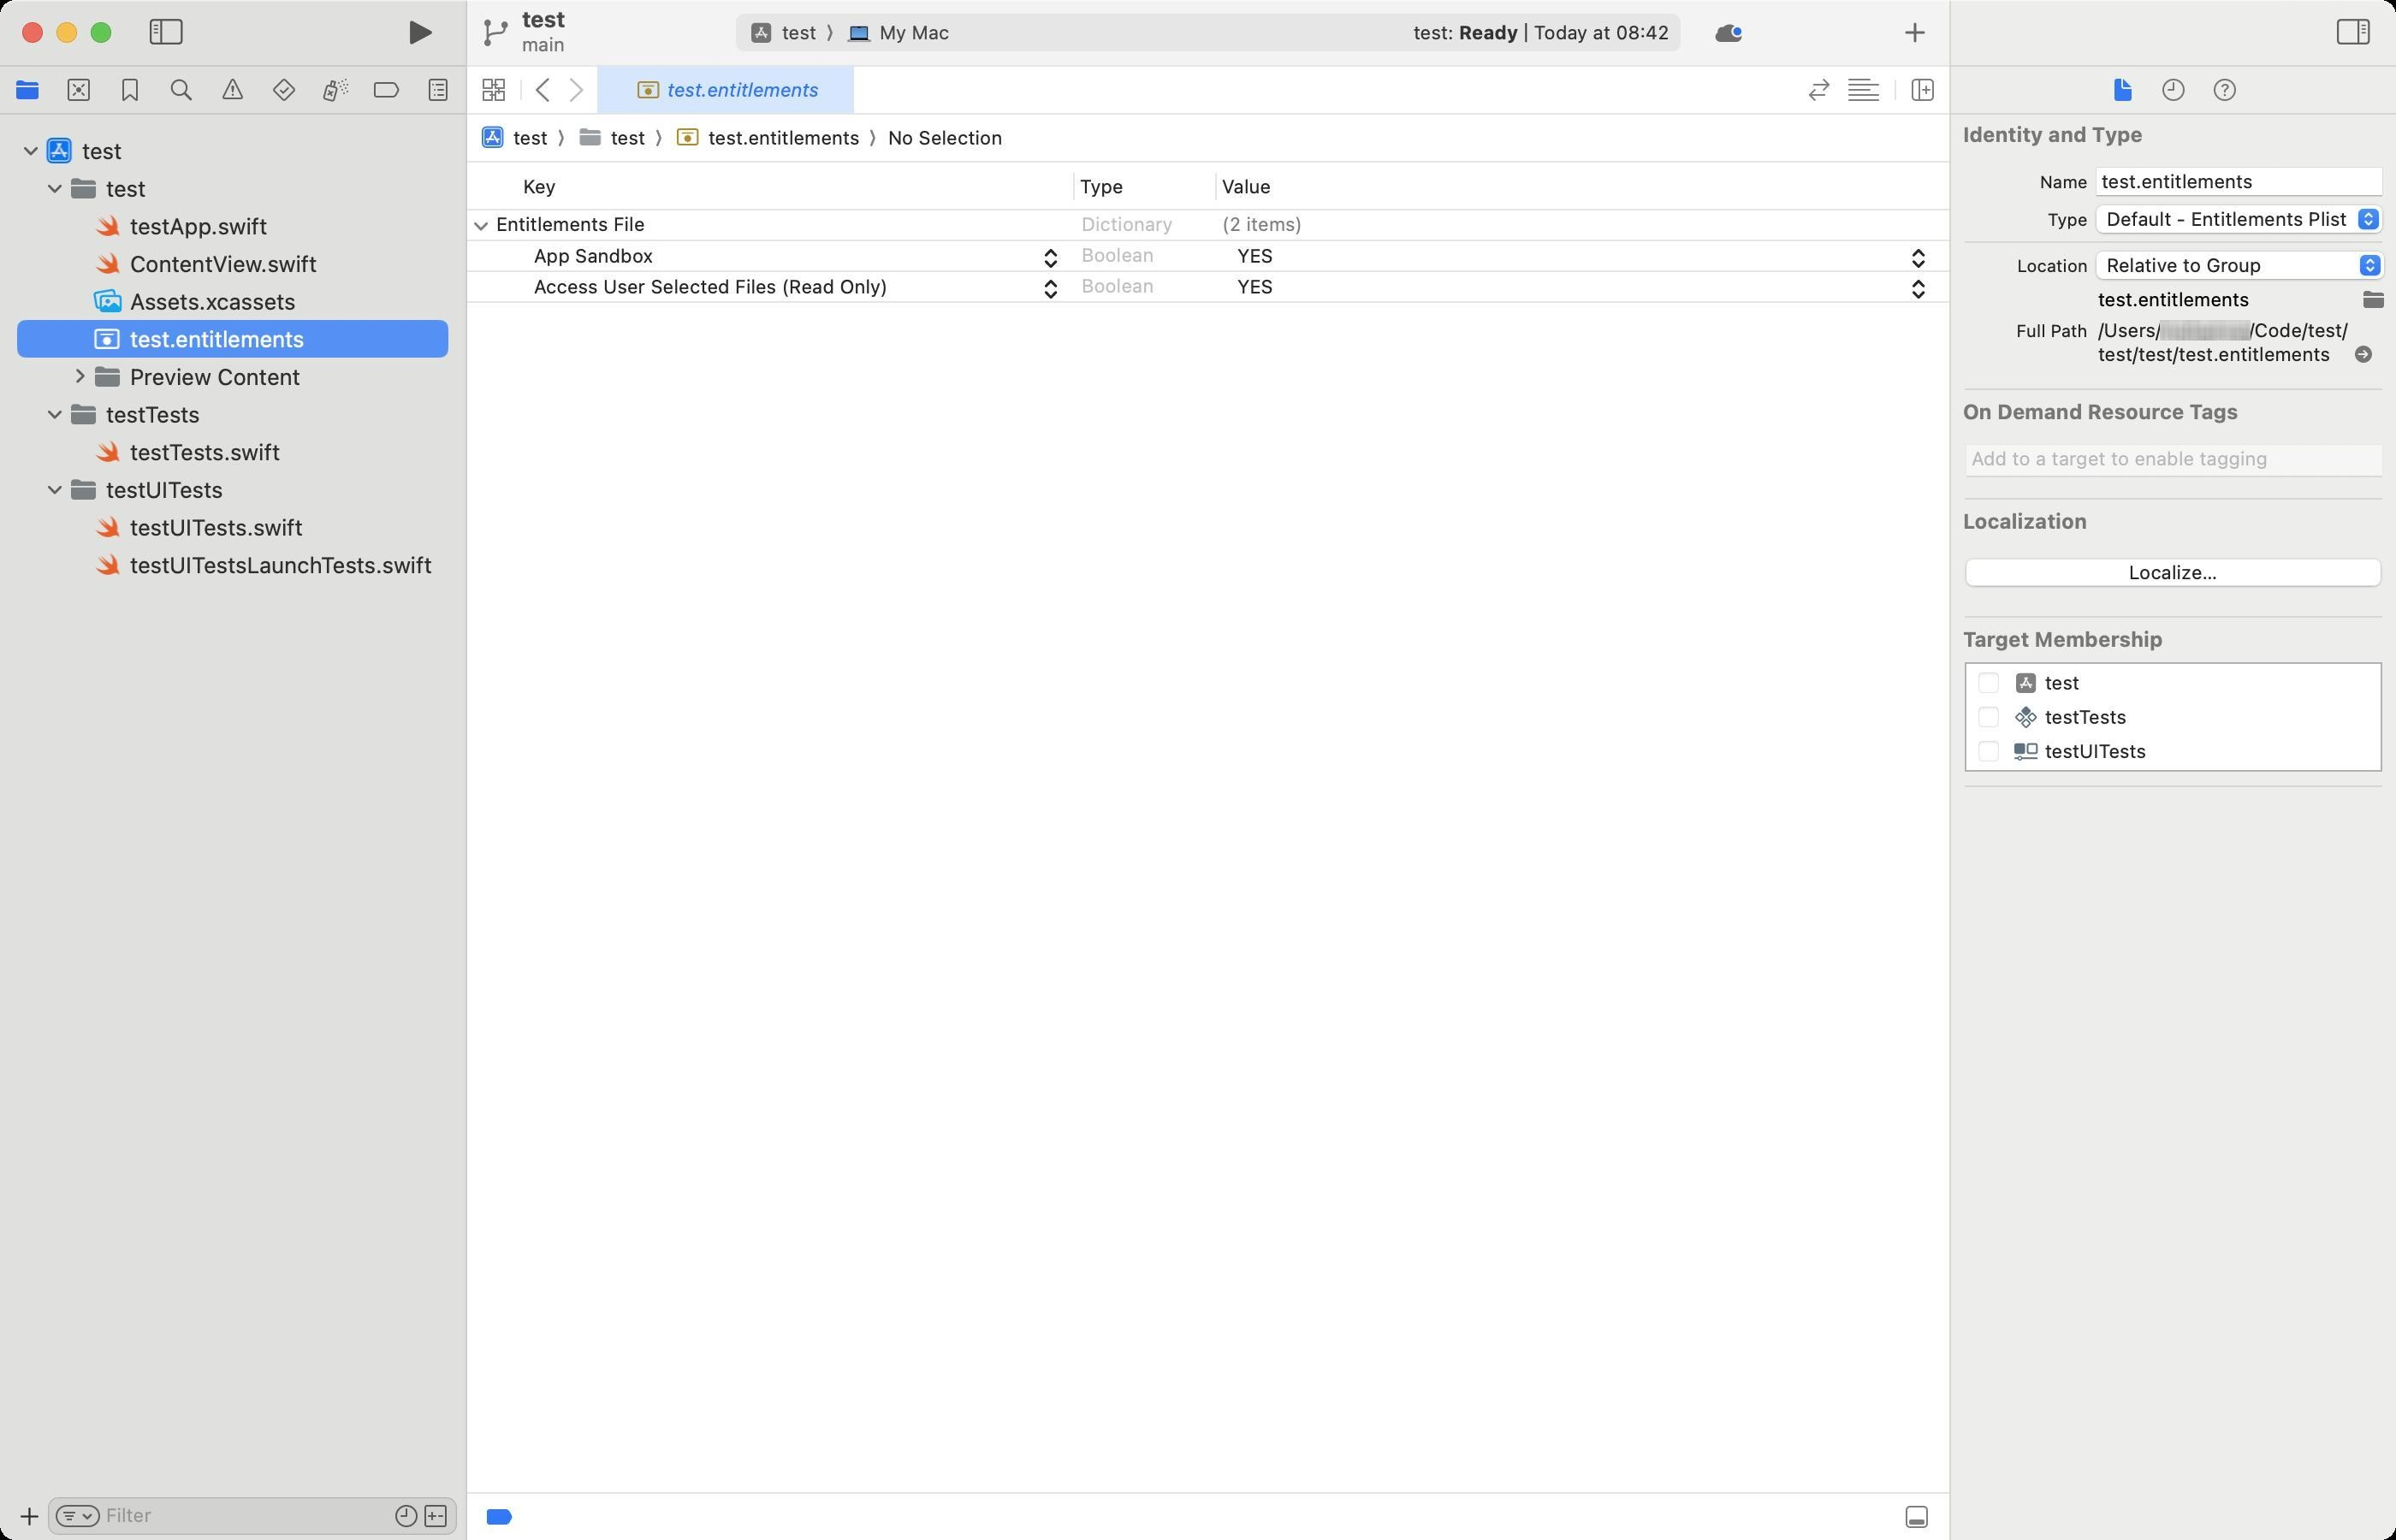
Accessibility tree:
{"name": "test_—_test.entitlements", "role": "AXWindow", "description": null, "role_description": "standard window", "value": null, "position": "164.00;127.00", "size": "1400;900", "children": [{"name": "test.xcodeproj", "role": "AXSplitGroup", "description": "/Users/[username]/Code/test/test/test.xcodeproj", "role_description": "split group", "value": null, "position": "0.00;0.00", "size": "1400;900", "children": [{"name": null, "role": "AXGroup", "description": "navigator", "role_description": "group", "value": null, "position": "0.00;0.00", "size": "272;900", "children": [{"name": "", "role": "AXRadioButton", "description": "Project", "role_description": "radio button", "value": 1, "position": "1.00;39.00", "size": "30;27", "children": []}, {"name": "", "role": "AXRadioButton", "description": "Source Control", "role_description": "radio button", "value": 0, "position": "31.00;39.00", "size": "30;27", "children": []}, {"name": "", "role": "AXRadioButton", "description": "Bookmarks", "role_description": "radio button", "value": 0, "position": "61.00;39.00", "size": "30;27", "children": []}, {"name": "", "role": "AXRadioButton", "description": "Find", "role_description": "radio button", "value": 0, "position": "91.00;39.00", "size": "30;27", "children": []}, {"name": "", "role": "AXRadioButton", "description": "Issues", "role_description": "radio button", "value": 0, "position": "121.00;39.00", "size": "30;27", "children": []}, {"name": "", "role": "AXRadioButton", "description": "Tests", "role_description": "radio button", "value": 0, "position": "151.00;39.00", "size": "30;27", "children": []}, {"name": "", "role": "AXRadioButton", "description": "Debug", "role_description": "radio button", "value": 0, "position": "181.00;39.00", "size": "30;27", "children": []}, {"name": "", "role": "AXRadioButton", "description": "Breakpoints", "role_description": "radio button", "value": 0, "position": "211.00;39.00", "size": "30;27", "children": []}, {"name": "", "role": "AXRadioButton", "description": "Reports", "role_description": "radio button", "value": 0, "position": "241.00;39.00", "size": "30;27", "children": []}, {"name": null, "role": "AXScrollArea", "description": null, "role_description": "scroll area", "value": null, "position": "0.00;67.00", "size": "272;805", "children": [{"name": null, "role": "AXOutline", "description": "Project Navigator", "role_description": "outline", "value": null, "position": "0.00;77.00", "size": "272;795", "children": [{"name": null, "role": "AXRow", "description": null, "role_description": "outline row", "value": null, "position": "0.00;77.00", "size": "272;22", "children": [{"name": null, "role": "AXCell", "description": null, "role_description": "cell", "value": null, "position": "10.00;77.00", "size": "252;22", "children": [{"name": "Project", "role": "AXImage", "description": "", "role_description": "", "value": null, "position": "25.75;78.50", "size": "19;18", "children": []}, {"name": null, "role": "AXTextField", "description": null, "role_description": "text field", "value": "test", "position": "46.00;80.00", "size": "210;16", "children": []}, {"name": null, "role": "AXDisclosureTriangle", "description": null, "role_description": "disclosure triangle", "value": 1, "position": "12.00;77.00", "size": "13;22", "children": []}]}]}, {"name": null, "role": "AXRow", "description": null, "role_description": "outline row", "value": null, "position": "0.00;99.00", "size": "272;22", "children": [{"name": null, "role": "AXCell", "description": null, "role_description": "cell", "value": null, "position": "10.00;99.00", "size": "252;22", "children": [{"name": "Group", "role": "AXImage", "description": "", "role_description": "", "value": null, "position": "40.00;103.00", "size": "18;14", "children": []}, {"name": null, "role": "AXTextField", "description": null, "role_description": "text field", "value": "test", "position": "60.00;102.00", "size": "196;16", "children": []}, {"name": null, "role": "AXDisclosureTriangle", "description": null, "role_description": "disclosure triangle", "value": 1, "position": "26.00;99.00", "size": "13;22", "children": []}]}]}, {"name": null, "role": "AXRow", "description": null, "role_description": "outline row", "value": null, "position": "0.00;121.00", "size": "272;22", "children": [{"name": null, "role": "AXCell", "description": null, "role_description": "cell", "value": null, "position": "10.00;121.00", "size": "252;22", "children": [{"name": "Swift_Source", "role": "AXImage", "description": "", "role_description": "", "value": null, "position": "54.75;124.00", "size": "17;15", "children": []}, {"name": null, "role": "AXTextField", "description": null, "role_description": "text field", "value": "testApp.swift", "position": "74.00;124.00", "size": "182;16", "children": []}]}]}, {"name": null, "role": "AXRow", "description": null, "role_description": "outline row", "value": null, "position": "0.00;143.00", "size": "272;22", "children": [{"name": null, "role": "AXCell", "description": null, "role_description": "cell", "value": null, "position": "10.00;143.00", "size": "252;22", "children": [{"name": "Swift_Source", "role": "AXImage", "description": "", "role_description": "", "value": null, "position": "54.75;146.00", "size": "17;15", "children": []}, {"name": null, "role": "AXTextField", "description": null, "role_description": "text field", "value": "ContentView.swift", "position": "74.00;146.00", "size": "182;16", "children": []}]}]}, {"name": null, "role": "AXRow", "description": null, "role_description": "outline row", "value": null, "position": "0.00;165.00", "size": "272;22", "children": [{"name": null, "role": "AXCell", "description": null, "role_description": "cell", "value": null, "position": "10.00;165.00", "size": "252;22", "children": [{"name": "Folder", "role": "AXImage", "description": "", "role_description": "", "value": null, "position": "53.00;167.50", "size": "20;16", "children": []}, {"name": null, "role": "AXTextField", "description": null, "role_description": "text field", "value": "Assets.xcassets", "position": "74.00;168.00", "size": "182;16", "children": []}]}]}, {"name": null, "role": "AXRow", "description": null, "role_description": "outline row", "value": null, "position": "0.00;187.00", "size": "272;22", "children": [{"name": null, "role": "AXCell", "description": null, "role_description": "cell", "value": null, "position": "10.00;187.00", "size": "252;22", "children": [{"name": "Entitlements_File", "role": "AXImage", "description": "", "role_description": "", "value": null, "position": "53.75;191.00", "size": "19;14", "children": []}, {"name": null, "role": "AXTextField", "description": null, "role_description": "text field", "value": "test.entitlements", "position": "74.00;190.00", "size": "182;16", "children": []}]}]}, {"name": null, "role": "AXRow", "description": null, "role_description": "outline row", "value": null, "position": "0.00;209.00", "size": "272;22", "children": [{"name": null, "role": "AXCell", "description": null, "role_description": "cell", "value": null, "position": "10.00;209.00", "size": "252;22", "children": [{"name": "Group", "role": "AXImage", "description": "", "role_description": "", "value": null, "position": "54.00;213.00", "size": "18;14", "children": []}, {"name": null, "role": "AXTextField", "description": null, "role_description": "text field", "value": "Preview Content", "position": "74.00;212.00", "size": "182;16", "children": []}, {"name": null, "role": "AXDisclosureTriangle", "description": null, "role_description": "disclosure triangle", "value": 0, "position": "40.00;209.00", "size": "13;22", "children": []}]}]}, {"name": null, "role": "AXRow", "description": null, "role_description": "outline row", "value": null, "position": "0.00;231.00", "size": "272;22", "children": [{"name": null, "role": "AXCell", "description": null, "role_description": "cell", "value": null, "position": "10.00;231.00", "size": "252;22", "children": [{"name": "Group", "role": "AXImage", "description": "", "role_description": "", "value": null, "position": "40.00;235.00", "size": "18;14", "children": []}, {"name": null, "role": "AXTextField", "description": null, "role_description": "text field", "value": "testTests", "position": "60.00;234.00", "size": "196;16", "children": []}, {"name": null, "role": "AXDisclosureTriangle", "description": null, "role_description": "disclosure triangle", "value": 1, "position": "26.00;231.00", "size": "13;22", "children": []}]}]}, {"name": null, "role": "AXRow", "description": null, "role_description": "outline row", "value": null, "position": "0.00;253.00", "size": "272;22", "children": [{"name": null, "role": "AXCell", "description": null, "role_description": "cell", "value": null, "position": "10.00;253.00", "size": "252;22", "children": [{"name": "Swift_Source", "role": "AXImage", "description": "", "role_description": "", "value": null, "position": "54.75;256.00", "size": "17;15", "children": []}, {"name": null, "role": "AXTextField", "description": null, "role_description": "text field", "value": "testTests.swift", "position": "74.00;256.00", "size": "182;16", "children": []}]}]}, {"name": null, "role": "AXRow", "description": null, "role_description": "outline row", "value": null, "position": "0.00;275.00", "size": "272;22", "children": [{"name": null, "role": "AXCell", "description": null, "role_description": "cell", "value": null, "position": "10.00;275.00", "size": "252;22", "children": [{"name": "Group", "role": "AXImage", "description": "", "role_description": "", "value": null, "position": "40.00;279.00", "size": "18;14", "children": []}, {"name": null, "role": "AXTextField", "description": null, "role_description": "text field", "value": "testUITests", "position": "60.00;278.00", "size": "196;16", "children": []}, {"name": null, "role": "AXDisclosureTriangle", "description": null, "role_description": "disclosure triangle", "value": 1, "position": "26.00;275.00", "size": "13;22", "children": []}]}]}, {"name": null, "role": "AXRow", "description": null, "role_description": "outline row", "value": null, "position": "0.00;297.00", "size": "272;22", "children": [{"name": null, "role": "AXCell", "description": null, "role_description": "cell", "value": null, "position": "10.00;297.00", "size": "252;22", "children": [{"name": "Swift_Source", "role": "AXImage", "description": "", "role_description": "", "value": null, "position": "54.75;300.00", "size": "17;15", "children": []}, {"name": null, "role": "AXTextField", "description": null, "role_description": "text field", "value": "testUITests.swift", "position": "74.00;300.00", "size": "182;16", "children": []}]}]}, {"name": null, "role": "AXRow", "description": null, "role_description": "outline row", "value": null, "position": "0.00;319.00", "size": "272;22", "children": [{"name": null, "role": "AXCell", "description": null, "role_description": "cell", "value": null, "position": "10.00;319.00", "size": "252;22", "children": [{"name": "Swift_Source", "role": "AXImage", "description": "", "role_description": "", "value": null, "position": "54.75;322.00", "size": "17;15", "children": []}, {"name": null, "role": "AXTextField", "description": null, "role_description": "text field", "value": "testUITestsLaunchTests.swift", "position": "74.00;322.00", "size": "182;16", "children": []}]}]}, {"name": null, "role": "AXColumn", "description": null, "role_description": "column", "value": null, "position": "10.00;77.00", "size": "252;795", "children": []}]}]}, {"name": null, "role": "AXTextField", "description": "Project navigator filter", "role_description": "search text field", "value": null, "position": "28.00;875.00", "size": "239;22", "children": [{"name": "Recent_files", "role": "AXCheckBox", "description": null, "role_description": "toggle button", "value": 0, "position": "229.00;876.00", "size": "17;20", "children": []}, {"name": "Files_with_source-control_status", "role": "AXCheckBox", "description": null, "role_description": "toggle button", "value": 0, "position": "246.00;876.00", "size": "17;20", "children": []}, {"name": "", "role": "AXUnknown", "description": "cancel", "role_description": "unknown", "value": null, "position": "-164.00;968.00", "size": "11;22", "children": [{"name": "", "role": "AXButton", "description": "cancel", "role_description": "button", "value": null, "position": "-164.00;968.00", "size": "11;22", "children": []}]}, {"name": null, "role": "AXButton", "description": "Icon View Drop Down", "role_description": "button", "value": null, "position": "47.50;884.00", "size": "7;4", "children": []}]}, {"name": "", "role": "AXMenuButton", "description": null, "role_description": "menu button", "value": null, "position": "2.00;876.00", "size": "26;20", "children": []}]}, {"name": null, "role": "AXSplitter", "description": null, "role_description": "splitter", "value": 272.0, "position": "272.00;38.00", "size": "1;862", "children": []}, {"name": null, "role": "AXGroup", "description": "editor area", "role_description": "group", "value": null, "position": "273.00;0.00", "size": "866;900", "children": [{"name": null, "role": "AXSplitGroup", "description": null, "role_description": "split group", "value": null, "position": "273.00;0.00", "size": "866;900", "children": [{"name": null, "role": "AXSplitGroup", "description": null, "role_description": "split group", "value": null, "position": "273.00;0.00", "size": "866;900", "children": [{"name": null, "role": "AXGroup", "description": "test.entitlements", "role_description": "group", "value": null, "position": "273.00;0.00", "size": "866;900", "children": [{"name": null, "role": "AXGroup", "description": "test.entitlements", "role_description": "group", "value": null, "position": "273.00;0.00", "size": "866;900", "children": [{"name": null, "role": "AXSplitGroup", "description": null, "role_description": "split group", "value": null, "position": "273.00;0.00", "size": "866;900", "children": [{"name": null, "role": "AXScrollArea", "description": null, "role_description": "scroll area", "value": null, "position": "273.00;95.00", "size": "866;777", "children": [{"name": null, "role": "AXOutline", "description": null, "role_description": "outline", "value": null, "position": "273.00;123.00", "size": "866;749", "children": [{"name": null, "role": "AXRow", "description": null, "role_description": "outline row", "value": null, "position": "273.00;123.00", "size": "866;18", "children": [{"name": null, "role": "AXGroup", "description": null, "role_description": "group", "value": null, "position": "273.00;123.00", "size": "355;18", "children": [{"name": null, "role": "AXDisclosureTriangle", "description": null, "role_description": "disclosure triangle", "value": 1, "position": "275.00;124.00", "size": "13;16", "children": []}, {"name": null, "role": "AXTextField", "description": null, "role_description": "text field", "value": "Entitlements File", "position": "288.00;124.00", "size": "338;16", "children": []}]}, {"name": null, "role": "AXPopUpButton", "description": null, "role_description": "pop up button", "value": "Dictionary", "position": "629.00;124.00", "size": "80;16", "children": []}, {"name": null, "role": "AXTextField", "description": null, "role_description": "text field", "value": "(2 items)", "position": "712.00;124.00", "size": "421;16", "children": []}]}, {"name": null, "role": "AXRow", "description": null, "role_description": "outline row", "value": null, "position": "273.00;141.00", "size": "866;18", "children": [{"name": null, "role": "AXComboBox", "description": null, "role_description": "combo box", "value": "App Sandbox", "position": "301.00;142.00", "size": "325;16", "children": [{"name": "", "role": "AXButton", "description": null, "role_description": "button", "value": null, "position": "-164.00;990.00", "size": "0;0", "children": []}]}, {"name": null, "role": "AXPopUpButton", "description": null, "role_description": "pop up button", "value": "Boolean", "position": "629.00;142.00", "size": "80;16", "children": []}, {"name": null, "role": "AXComboBox", "description": null, "role_description": "combo box", "value": "YES", "position": "712.00;142.00", "size": "421;16", "children": [{"name": "", "role": "AXButton", "description": null, "role_description": "button", "value": null, "position": "-164.00;990.00", "size": "0;0", "children": []}]}]}, {"name": null, "role": "AXRow", "description": null, "role_description": "outline row", "value": null, "position": "273.00;159.00", "size": "866;18", "children": [{"name": null, "role": "AXComboBox", "description": null, "role_description": "combo box", "value": "Access User Selected Files (Read Only)", "position": "301.00;160.00", "size": "325;16", "children": [{"name": "", "role": "AXButton", "description": null, "role_description": "button", "value": null, "position": "-164.00;990.00", "size": "0;0", "children": []}]}, {"name": null, "role": "AXPopUpButton", "description": null, "role_description": "pop up button", "value": "Boolean", "position": "629.00;160.00", "size": "80;16", "children": []}, {"name": null, "role": "AXComboBox", "description": null, "role_description": "combo box", "value": "YES", "position": "712.00;160.00", "size": "421;16", "children": [{"name": "", "role": "AXButton", "description": null, "role_description": "button", "value": null, "position": "-164.00;990.00", "size": "0;0", "children": []}]}]}, {"name": null, "role": "AXColumn", "description": null, "role_description": "column", "value": null, "position": "273.00;123.00", "size": "355;749", "children": []}, {"name": null, "role": "AXColumn", "description": null, "role_description": "column", "value": null, "position": "628.00;123.00", "size": "83;749", "children": []}, {"name": null, "role": "AXColumn", "description": null, "role_description": "column", "value": null, "position": "711.00;123.00", "size": "428;749", "children": []}, {"name": null, "role": "AXGroup", "description": null, "role_description": "group", "value": null, "position": "273.00;95.00", "size": "866;28", "children": [{"name": "_____Key", "role": "AXButton", "description": null, "role_description": "sort button", "value": null, "position": "273.00;95.00", "size": "355;28", "children": []}, {"name": "Type", "role": "AXButton", "description": null, "role_description": "sort button", "value": null, "position": "628.00;95.00", "size": "83;28", "children": []}, {"name": "Value", "role": "AXButton", "description": null, "role_description": "sort button", "value": null, "position": "711.00;95.00", "size": "428;28", "children": []}]}]}]}]}, {"name": null, "role": "AXGroup", "description": "Jump Bar", "role_description": "group", "value": null, "position": "273.00;67.00", "size": "866;28", "children": [{"name": null, "role": "AXPopUpButton", "description": null, "role_description": "pop up button", "value": "test", "position": "273.00;67.00", "size": "62;27", "children": []}, {"name": null, "role": "AXPopUpButton", "description": null, "role_description": "pop up button", "value": "test", "position": "335.00;67.00", "size": "57;27", "children": []}, {"name": null, "role": "AXPopUpButton", "description": null, "role_description": "pop up button", "value": "test.entitlements", "position": "392.00;67.00", "size": "125;27", "children": []}, {"name": null, "role": "AXPopUpButton", "description": null, "role_description": "pop up button", "value": "No Selection", "position": "517.00;67.00", "size": "83;27", "children": []}]}]}, {"name": null, "role": "AXGroup", "description": "Tab Bar", "role_description": "group", "value": null, "position": "273.00;39.00", "size": "866;28", "children": [{"name": "Tab_bar,_1_tab", "role": "AXTabGroup", "description": "tab bar", "role_description": "tab group", "value": "{\n    \"name\": \"test.entitlements\",\n    \"role\": \"AXRadioButton\",\n    \"description\": null,\n    \"role_description\": \"tab\",\n    \"value\": true,\n    \"position\": \"349.00;39.00\",\n    \"size\": \"150;27\",\n    \"children\": [\n        {\n            \"name\": \"close_tab\",\n            \"role\": \"AXButton\",\n            \"description\": \"Close\",\n            \"role_description\": \"button\",\n            \"value\": null,\n            \"position\": \"353.00;44.50\",\n            \"size\": \"16;16\",\n            \"children\": [\n                {\n                    \"name\": \"close_tab\",\n                    \"role\": \"AXButton\",\n                    \"description\": \"Close\",\n                    \"role_description\": \"button\",\n                    \"value\": null,\n                    \"position\": \"353.00;44.50\",\n                    \"size\": \"16;16\",\n                    \"children\": []\n                }\n            ]\n        }\n    ]\n}", "position": "349.00;39.00", "size": "700;27", "children": [{"name": null, "role": "AXScrollArea", "description": null, "role_description": "scroll area", "value": null, "position": "349.00;39.00", "size": "700;27", "children": [{"name": "test.entitlements", "role": "AXRadioButton", "description": null, "role_description": "tab", "value": true, "position": "349.00;39.00", "size": "150;27", "children": [{"name": "close_tab", "role": "AXButton", "description": "Close", "role_description": "button", "value": null, "position": "353.00;44.50", "size": "16;16", "children": [{"name": "close_tab", "role": "AXButton", "description": "Close", "role_description": "button", "value": null, "position": "353.00;44.50", "size": "16;16", "children": []}]}]}]}]}, {"name": "", "role": "AXButton", "description": "Related Items", "role_description": "button", "value": null, "position": "277.00;39.00", "size": "23;27", "children": []}, {"name": "", "role": "AXButton", "description": "Go Back", "role_description": "button", "value": null, "position": "309.00;39.00", "size": "18;27", "children": []}, {"name": "", "role": "AXButton", "description": "Go Forward", "role_description": "button", "value": null, "position": "327.00;39.00", "size": "18;27", "children": []}, {"name": "", "role": "AXCheckBox", "description": "Code Review", "role_description": "toggle button", "value": "0", "position": "1051.00;39.00", "size": "24;27", "children": []}, {"name": "", "role": "AXButton", "description": "editor options", "role_description": "button", "value": null, "position": "1075.00;39.00", "size": "28;27", "children": []}, {"name": "", "role": "AXButton", "description": "Add Editor on Right", "role_description": "button", "value": null, "position": "1112.00;39.00", "size": "23;27", "children": []}]}]}]}, {"name": null, "role": "AXGroup", "description": "debug bar", "role_description": "group", "value": null, "position": "273.00;873.00", "size": "866;27", "children": [{"name": "", "role": "AXCheckBox", "description": "Breakpoints", "role_description": "toggle button", "value": 1, "position": "277.00;873.00", "size": "30;27", "children": []}, {"name": "", "role": "AXButton", "description": "show debug area", "role_description": "button", "value": null, "position": "1105.00;873.00", "size": "30;27", "children": []}]}]}]}, {"name": null, "role": "AXSplitter", "description": null, "role_description": "splitter", "value": 866.0, "position": "1139.00;38.00", "size": "1;862", "children": []}, {"name": null, "role": "AXGroup", "description": "inspector", "role_description": "group", "value": null, "position": "1140.00;0.00", "size": "260;900", "children": [{"name": null, "role": "AXScrollArea", "description": "inspector pane", "role_description": "scroll area", "value": null, "position": "1140.00;66.00", "size": "260;833", "children": [{"name": "Identity_and_Type", "role": "AXGroup", "description": null, "role_description": "disclosure group", "value": null, "position": "1140.00;66.00", "size": "260;162", "children": [{"name": null, "role": "AXStaticText", "description": null, "role_description": "text", "value": "", "position": "1140.00;78.00", "size": "4;14", "children": []}, {"name": null, "role": "AXStaticText", "description": null, "role_description": "text", "value": "Name", "position": "1143.00;100.00", "size": "79;14", "children": []}, {"name": null, "role": "AXTextField", "description": null, "role_description": "text field", "value": "test.entitlements", "position": "1224.00;96.00", "size": "169;19", "children": []}, {"name": null, "role": "AXStaticText", "description": null, "role_description": "text", "value": "Location", "position": "1143.00;149.00", "size": "79;14", "children": []}, {"name": null, "role": "AXPopUpButton", "description": null, "role_description": "pop up button", "value": "Relative to Group", "position": "1221.00;145.00", "size": "176;22", "children": []}, {"name": null, "role": "AXStaticText", "description": null, "role_description": "text", "value": "Full Path", "position": "1143.00;187.00", "size": "79;14", "children": []}, {"name": null, "role": "AXStaticText", "description": null, "role_description": "text", "value": "/Users/[username]/Code/test/test/test/test.entitlements", "position": "1224.00;186.00", "size": "169;28", "children": []}, {"name": null, "role": "AXStaticText", "description": null, "role_description": "text", "value": "Type", "position": "1143.00;122.00", "size": "79;14", "children": []}, {"name": null, "role": "AXPopUpButton", "description": null, "role_description": "pop up button", "value": null, "position": "1221.00;118.00", "size": "175;22", "children": []}, {"name": null, "role": "AXStaticText", "description": null, "role_description": "text", "value": "test.entitlements", "position": "1224.00;168.00", "size": "157;14", "children": []}, {"name": "", "role": "AXButton", "description": null, "role_description": "button", "value": null, "position": "1379.00;167.00", "size": "16;16", "children": []}]}, {"name": "On_Demand_Resource_Tags", "role": "AXGroup", "description": null, "role_description": "disclosure group", "value": null, "position": "1140.00;228.00", "size": "260;64", "children": [{"name": null, "role": "AXStaticText", "description": null, "role_description": "text", "value": "", "position": "1140.00;240.00", "size": "4;14", "children": []}, {"name": null, "role": "AXTextField", "description": null, "role_description": "text field", "value": null, "position": "1148.00;258.00", "size": "245;21", "children": []}]}, {"name": "Localization", "role": "AXGroup", "description": null, "role_description": "disclosure group", "value": null, "position": "1140.00;292.00", "size": "260;69", "children": [{"name": null, "role": "AXStaticText", "description": null, "role_description": "text", "value": "", "position": "1140.00;304.00", "size": "4;14", "children": []}, {"name": "Localize…", "role": "AXButton", "description": null, "role_description": "button", "value": null, "position": "1143.00;322.00", "size": "254;28", "children": []}]}, {"name": "Target_Membership", "role": "AXGroup", "description": null, "role_description": "disclosure group", "value": null, "position": "1140.00;361.00", "size": "260;99", "children": [{"name": null, "role": "AXStaticText", "description": null, "role_description": "text", "value": "", "position": "1140.00;373.00", "size": "4;14", "children": []}, {"name": null, "role": "AXScrollArea", "description": null, "role_description": "scroll area", "value": null, "position": "1148.00;388.00", "size": "244;62", "children": [{"name": null, "role": "AXTable", "description": null, "role_description": "table", "value": null, "position": "1149.00;389.00", "size": "242;60", "children": [{"name": null, "role": "AXRow", "description": null, "role_description": "table row", "value": null, "position": "1149.00;389.00", "size": "242;20", "children": [{"name": "", "role": "AXCheckBox", "description": null, "role_description": "checkbox", "value": 0, "position": "1155.00;390.00", "size": "18;18", "children": []}, {"name": null, "role": "AXStaticText", "description": null, "role_description": "text", "value": "test", "position": "1176.00;390.00", "size": "209;18", "children": []}]}, {"name": null, "role": "AXRow", "description": null, "role_description": "table row", "value": null, "position": "1149.00;409.00", "size": "242;20", "children": [{"name": "", "role": "AXCheckBox", "description": null, "role_description": "checkbox", "value": 0, "position": "1155.00;410.00", "size": "18;18", "children": []}, {"name": null, "role": "AXStaticText", "description": null, "role_description": "text", "value": "testTests", "position": "1176.00;410.00", "size": "209;18", "children": []}]}, {"name": null, "role": "AXRow", "description": null, "role_description": "table row", "value": null, "position": "1149.00;429.00", "size": "242;20", "children": [{"name": "", "role": "AXCheckBox", "description": null, "role_description": "checkbox", "value": 0, "position": "1155.00;430.00", "size": "18;18", "children": []}, {"name": null, "role": "AXStaticText", "description": null, "role_description": "text", "value": "testUITests", "position": "1176.00;430.00", "size": "209;18", "children": []}]}, {"name": null, "role": "AXColumn", "description": null, "role_description": "column", "value": null, "position": "1149.00;389.00", "size": "26;60", "children": []}, {"name": null, "role": "AXColumn", "description": null, "role_description": "column", "value": null, "position": "1175.00;389.00", "size": "216;60", "children": []}]}]}]}]}, {"name": "", "role": "AXRadioButton", "description": "File Inspector", "role_description": "radio button", "value": 1, "position": "1225.00;39.00", "size": "30;27", "children": []}, {"name": "", "role": "AXRadioButton", "description": "History Inspector", "role_description": "radio button", "value": 0, "position": "1255.00;39.00", "size": "30;27", "children": []}, {"name": "", "role": "AXRadioButton", "description": "Quick Help Inspector", "role_description": "radio button", "value": 0, "position": "1285.00;39.00", "size": "30;27", "children": []}]}]}, {"name": null, "role": "AXToolbar", "description": null, "role_description": "toolbar", "value": null, "position": "0.00;0.00", "size": "1400;38", "children": [{"name": null, "role": "AXButton", "description": "Hide Navigator", "role_description": "button", "value": null, "position": "76.00;0.00", "size": "42;38", "children": []}, {"name": null, "role": "AXGroup", "description": null, "role_description": "group", "value": null, "position": "176.00;0.00", "size": "92;38", "children": [{"name": "Run", "role": "AXButton", "description": null, "role_description": "button", "value": null, "position": "225.00;7.00", "size": "40;25", "children": []}]}, {"name": null, "role": "AXButton", "description": "Branch Chooser", "role_description": "button", "value": "test, main", "position": "277.00;0.00", "size": "136;38", "children": [{"name": null, "role": "AXButton", "description": "Branch Chooser", "role_description": "button", "value": "test, main", "position": "281.00;2.00", "size": "128;34", "children": [{"name": null, "role": "AXStaticText", "description": null, "role_description": "text", "value": "test", "position": "303.00;3.00", "size": "30;16", "children": []}, {"name": null, "role": "AXStaticText", "description": null, "role_description": "text", "value": "main", "position": "303.00;19.00", "size": "30;14", "children": []}, {"name": null, "role": "AXImage", "description": "", "role_description": "image", "value": null, "position": "281.00;7.00", "size": "18;24", "children": []}]}]}, {"name": null, "role": "AXGroup", "description": null, "role_description": "group", "value": null, "position": "426.00;0.00", "size": "560;38", "children": [{"name": null, "role": "AXGroup", "description": "Activity View", "role_description": "group", "value": null, "position": "430.00;8.00", "size": "552;22", "children": [{"name": null, "role": "AXList", "description": "path", "role_description": "list", "value": null, "position": "430.00;8.00", "size": "140;22", "children": [{"name": null, "role": "AXPopUpButton", "description": "Active Scheme", "role_description": "pop up button", "value": "test", "position": "430.00;8.00", "size": "62;22", "children": []}, {"name": null, "role": "AXPopUpButton", "description": "Active Run Destination", "role_description": "pop up button", "value": "My Mac", "position": "492.00;8.00", "size": "78;22", "children": []}]}, {"name": null, "role": "AXStaticText", "description": null, "role_description": "text", "value": "test: Ready │ Today at 08:42", "position": "824.00;12.00", "size": "154;14", "children": []}]}]}, {"name": null, "role": "AXButton", "description": "Notices", "role_description": "button", "value": null, "position": "995.00;0.00", "size": "30;38", "children": []}, {"name": null, "role": "AXButton", "description": "Library", "role_description": "button", "value": null, "position": "1103.00;0.00", "size": "32;38", "children": []}, {"name": null, "role": "AXButton", "description": "Hide Inspector", "role_description": "button", "value": null, "position": "1354.00;0.00", "size": "42;38", "children": []}]}, {"name": null, "role": "AXButton", "description": null, "role_description": "close button", "value": null, "position": "12.00;11.00", "size": "14;16", "children": []}, {"name": null, "role": "AXButton", "description": null, "role_description": "full screen button", "value": null, "position": "52.00;11.00", "size": "14;16", "children": [{"name": null, "role": "AXGroup", "description": null, "role_description": "group", "value": null, "position": "52.00;11.00", "size": "14;16", "children": [{"name": null, "role": "AXGroup", "description": null, "role_description": "group", "value": null, "position": "52.00;11.00", "size": "14;16", "children": []}]}]}, {"name": null, "role": "AXButton", "description": null, "role_description": "minimize button", "value": null, "position": "32.00;11.00", "size": "14;16", "children": []}]}